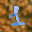
Label: 1